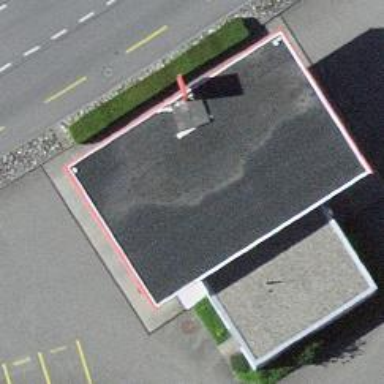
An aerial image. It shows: Fuel station.